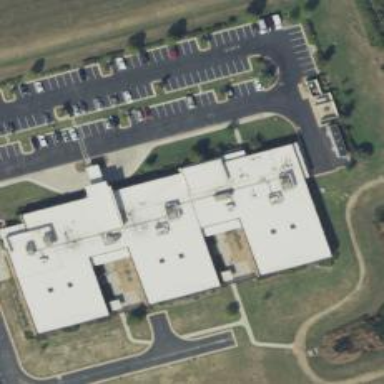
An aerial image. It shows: Healthcare facility identified as hospital.